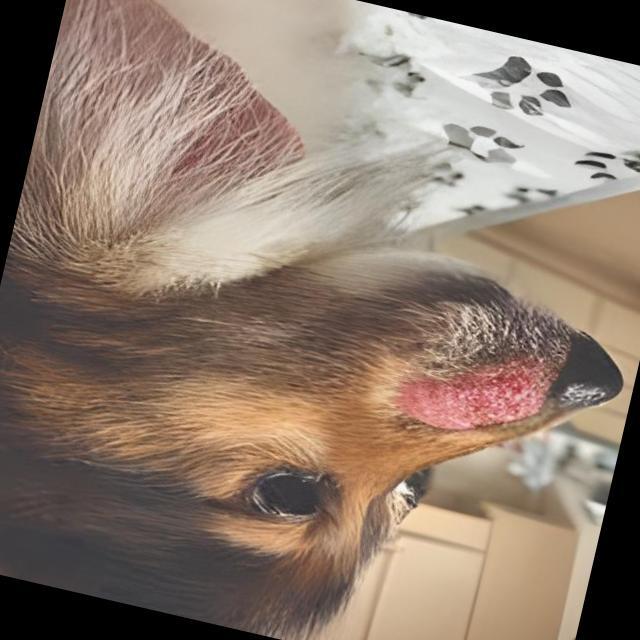
Canine dermatitis — inflammation of the skin presenting with erythema, pruritus, papules, and excoriation. May be allergic, contact, or atopic in origin.